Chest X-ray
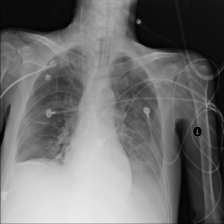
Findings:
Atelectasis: negative
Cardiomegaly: negative
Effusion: negative
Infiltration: negative
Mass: negative
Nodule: negative
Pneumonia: negative
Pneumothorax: negative
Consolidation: negative
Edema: negative
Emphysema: negative
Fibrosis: negative
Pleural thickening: negative
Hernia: negative